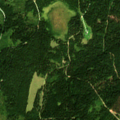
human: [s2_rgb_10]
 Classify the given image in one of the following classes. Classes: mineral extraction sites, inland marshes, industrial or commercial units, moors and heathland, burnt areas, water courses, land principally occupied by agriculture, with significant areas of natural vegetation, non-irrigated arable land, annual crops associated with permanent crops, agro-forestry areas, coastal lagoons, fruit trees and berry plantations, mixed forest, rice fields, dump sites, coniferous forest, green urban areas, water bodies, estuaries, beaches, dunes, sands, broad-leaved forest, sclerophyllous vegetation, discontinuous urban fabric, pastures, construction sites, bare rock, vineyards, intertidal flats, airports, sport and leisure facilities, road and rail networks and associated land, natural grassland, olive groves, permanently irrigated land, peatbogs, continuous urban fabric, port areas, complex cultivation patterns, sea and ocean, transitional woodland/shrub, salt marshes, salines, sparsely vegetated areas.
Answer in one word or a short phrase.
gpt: coniferous forest, transitional woodland/shrub